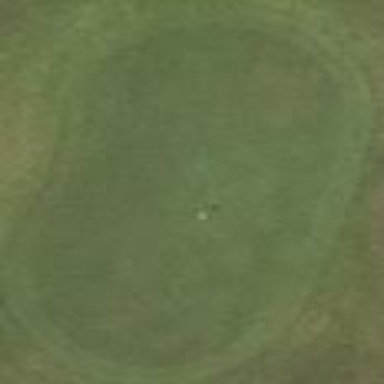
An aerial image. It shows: Golf green.